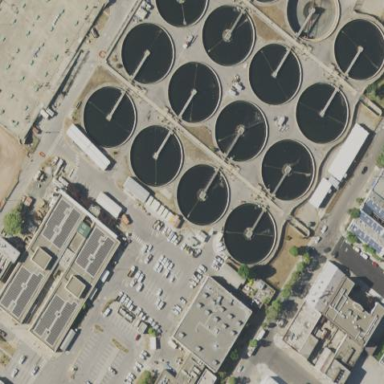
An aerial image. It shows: View of wastewater plant.